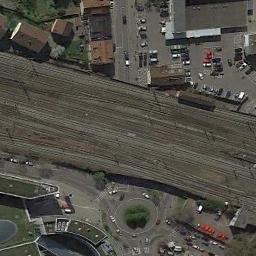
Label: railway